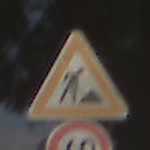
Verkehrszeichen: Arbeitsstelle
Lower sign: Geschwindigkeit60
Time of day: MorningAfternoon
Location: Outdoor (Nature)
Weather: Clear
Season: NotSpecified
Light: Natural